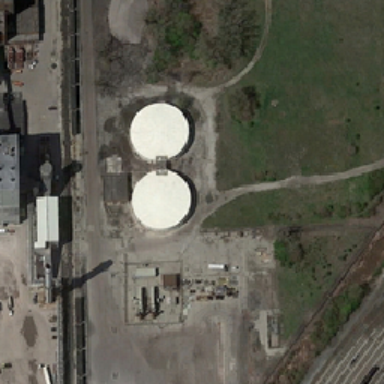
The two reservoirs are close to several buildings and green grass .